Question: I have two autocomplete textbox on the page to do some advance search in my project. I am getting an error like 'Uncaught NotFoundError: Failed to execute 'removeChild' on 'Node': The node to be removed is not a child of this node.' while removing a manual input on the second time.
I have used facebook autocomplete plug-in. Please find my <URL>
I have a problem once entered the text on the autocomplete and hit enter key to hide the manual input on the textbox. It is happening on the the first box but it fails on the second box.
My Demo looks like below
Any help on this..?
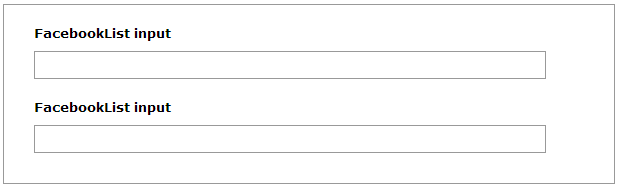
Answer: You should understand what happens is error line
React lib contains 'DOMChildrenOperations.js' and here is function
'''
function removeChild(parentNode, childNode) {
if (Array.isArray(childNode)) {
var closingComment = childNode[1];
childNode = childNode[0];
removeDelimitedText(parentNode, childNode, closingComment);
parentNode.removeChild(closingComment);
}
parentNode.removeChild(childNode);
}
'''
The reason in your case is that mockup is different at initial state and while React try to update your DOM, because of 3th party DOM manipulate library.
For me the same error occurred because 'childNode' in my case was 2 dome nodes for fix this 'div'